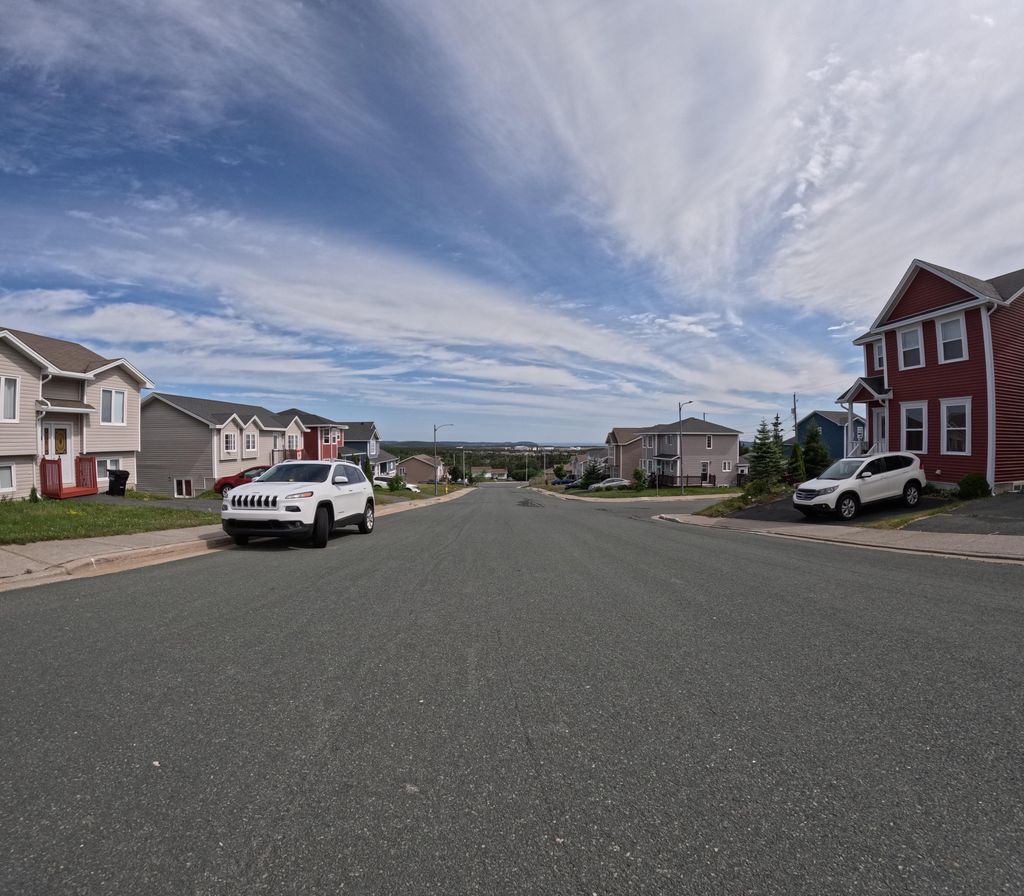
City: st_johns